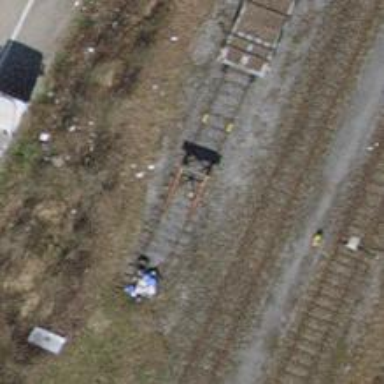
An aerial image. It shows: Railway buffer stop.